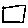
Label: square